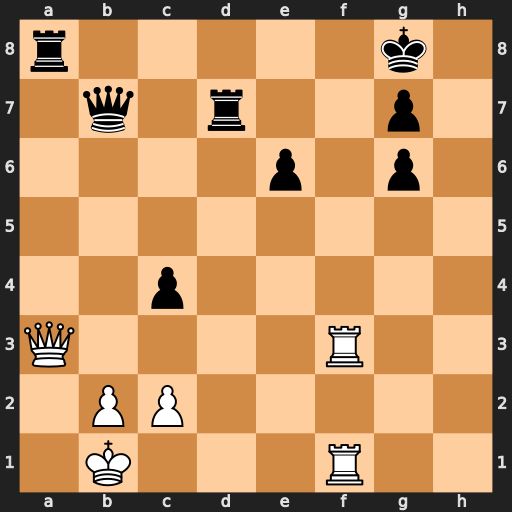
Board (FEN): r5k1/1q1r2p1/4p1p1/8/2p5/Q4R2/1PP5/1K3R2
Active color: w
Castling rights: -
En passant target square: -
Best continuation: Rf8+ Rxf8 Rxf8+ Kh7 Qh3#